【题型】填空题　【知识点】平面几何　【难度】easy
如图, 正方形 $CDEF$ 的边 $CD$ 在 $Rt\triangle ABC$ 的直角边 $BC$ 上, 顶点 $E$、$F$ 分别在边 $AB$、$AC$ 上。已知两条直角边 $BC$、$AC$ 的长分别为 5 和 12, 那么正方形 $CDEF$ 的边长为\_\_\_\_\_\_

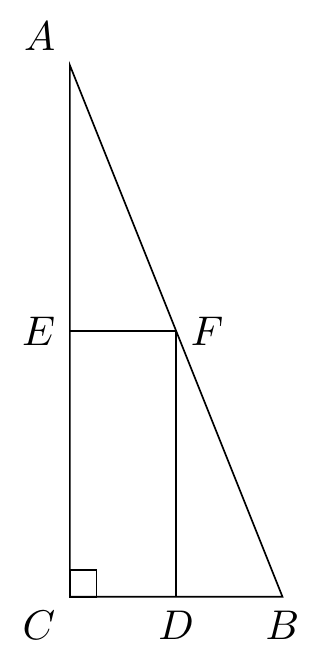
【解答】
解：四边形 $EFCD$ 是正方形

$\therefore EF // CD$, $EF = FC = CD = DE$

$\triangle AFE \sim \triangle ACB$

$\dfrac{EF}{BC} = \dfrac{AF}{AC}$

$\because BC$、$AC$ 的长分别为 5 和 12

$\dfrac{EF}{5} = \dfrac{12 - CF}{12} = \dfrac{12 - EF}{12}$

$EF = \dfrac{60}{17}$

即正方形 $CDEF$ 的边长为 $\dfrac{60}{17}$

故答案为：$\dfrac{60}{17}$